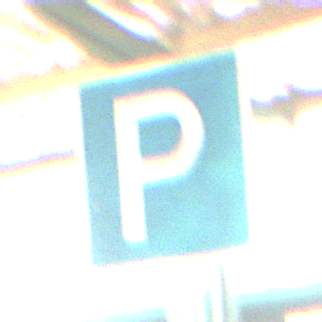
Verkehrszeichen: Parken
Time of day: MorningAfternoon
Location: Roofed (Special)
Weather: NotSpecified
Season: NotSpecified
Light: Artificial